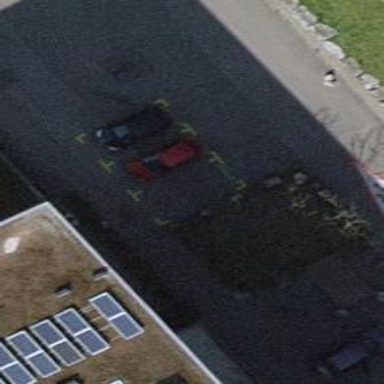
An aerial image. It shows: Parking space.